Question: How do I get function definitions with detailed descriptions?
The help section (F1) tells which functions exist but the descriptions are not detailed enough for me. They do not specify optional arguments nor do they explain parameters or what functions do in perticular:
> '''
void ComponentSetFillMode( Component comp, Number mode )
'''
Sets the fill mode of the image document component.
The documentation does not tell which 'mode' is allowed and what each 'mode' does.
> '''
void TextAnnotationSetFixedPoint( Component comp, Number x, Number y )
'''
Sets the fixed point of the text annotation.
Again there is no information about what the "fixed point" is. Also by trying around I could not figure out what this does.
> '''
Number TagGroupGetTagSize( TagGroup tagGroup, Number index )
'''
Gets the size of the tag.
Another example where it took me hours with trying different (self generated) examples until I had a rough idea what the "size" is (or better is not) and how to use it for my purpose.
The help section includes a summary of all functions but without any parameters insufficient descriptions. I have other sources too but they also do not cover everything and they are not intended to be documentations. Googling around only showed me a <URL> which seem very interesting.
So is there any way to get detailed function definitions? Is there a (inofficial) more detailed documentation?

Picture 1 - An image that looks like a detailed documentation from taken from <URL>
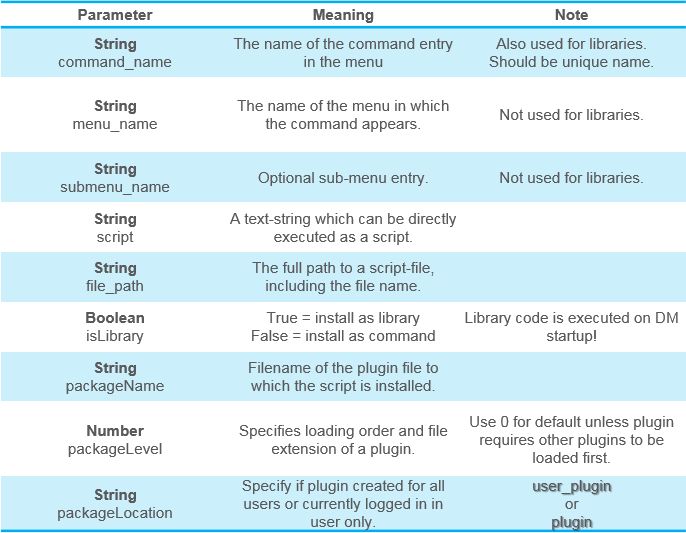
Answer: The not very satisfying answer is, that the most detailed official documentation the F1 help documentation. While it has improved over the years, it is still not perfect.
There are a few user-based additional resources on the web, but they all suffer from their own 'incompleteness'.
This is one of the main reasons, a community base effort like StackOverflow here is of so immense importance.